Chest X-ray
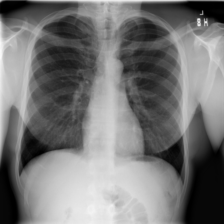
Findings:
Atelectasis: negative
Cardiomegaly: negative
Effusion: negative
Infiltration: negative
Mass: negative
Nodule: negative
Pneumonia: negative
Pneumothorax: negative
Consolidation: negative
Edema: negative
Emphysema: negative
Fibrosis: negative
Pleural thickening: negative
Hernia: negative